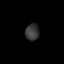
Tissue: lung
Cell type: Others
Senescence score: 0.2034
Nuclear area (px): 221
Mean DAPI intensity: 56.403